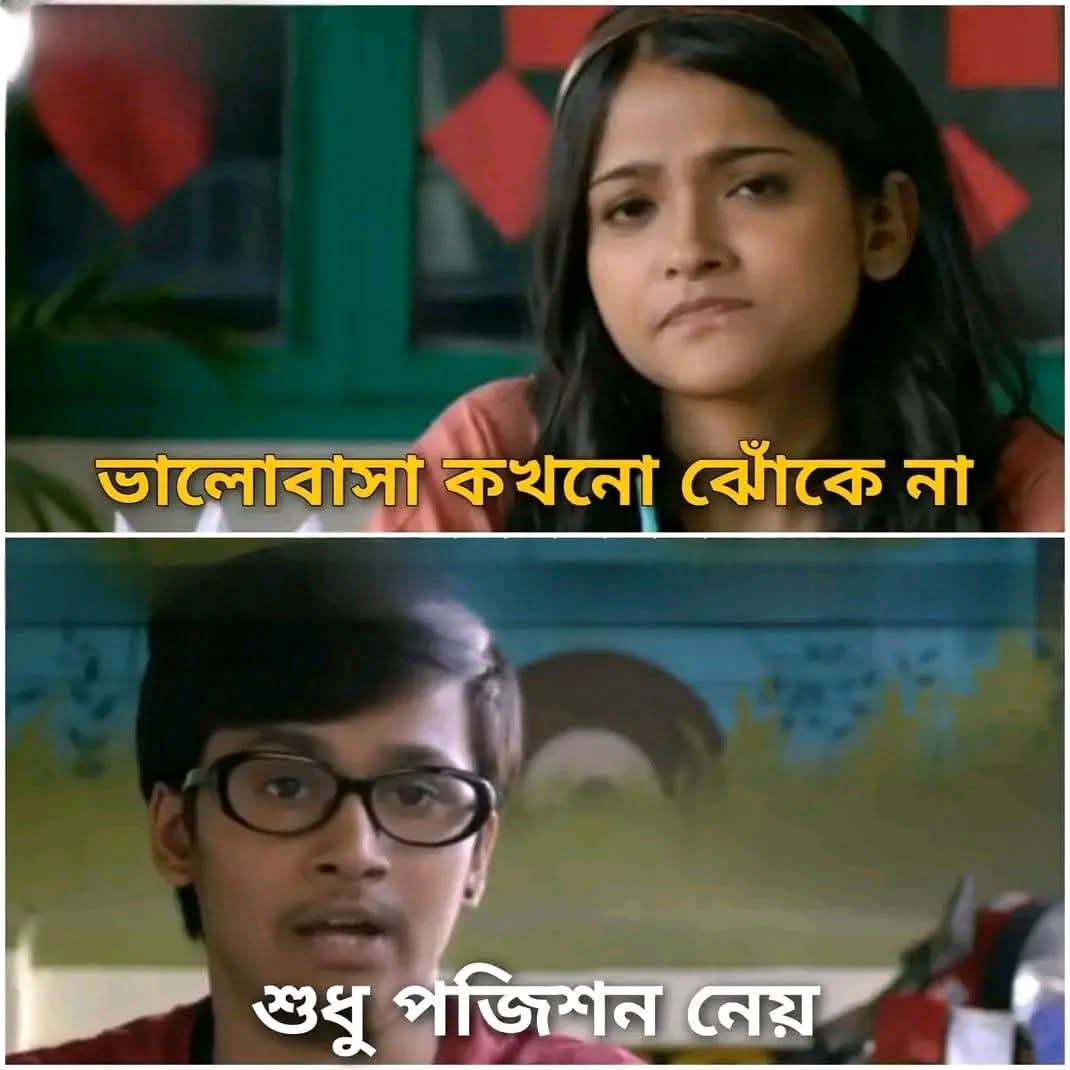
Text: ভালোবাসা কখনো ঝোঁকে না
শুধু পজিশন নেয়
Label: Non Hate